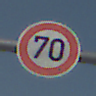
Verkehrszeichen: Geschwindigkeit70
Umgebung: Outdoor, Special
Tageszeit: MorningAfternoon
Wetter: Clear
Licht: Natural
Jahreszeit: NotSpecified
Kontrast: HighContrast